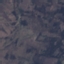
Land use / land cover: HerbaceousVegetation